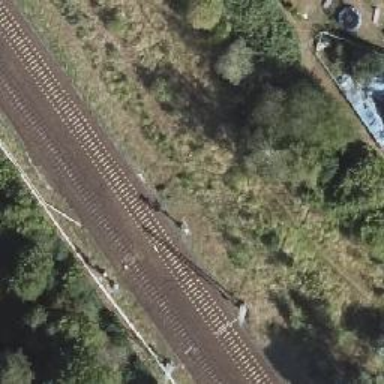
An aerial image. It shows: Railway signal.